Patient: sex M, age 83
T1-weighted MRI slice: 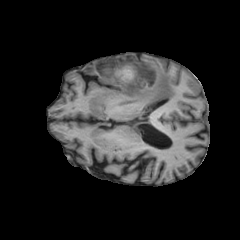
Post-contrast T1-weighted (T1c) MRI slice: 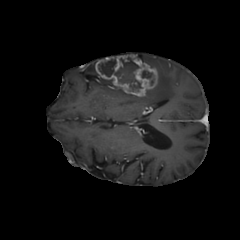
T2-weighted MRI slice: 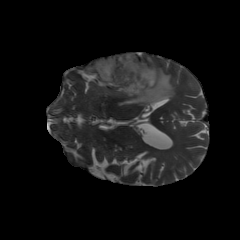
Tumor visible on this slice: yes
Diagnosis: Glioblastoma, IDH-wildtype
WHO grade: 4